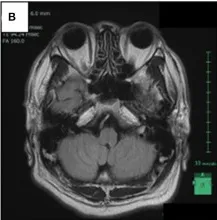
Radiological findings of patient 15 days after the violent assault. FLAIR weighted imaging also revealed increased signal intensity in the right IVA.
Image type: radiology (mri)